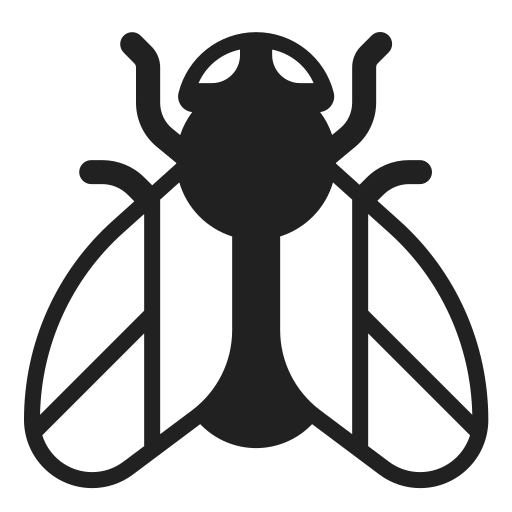
fly high contrast